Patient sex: M
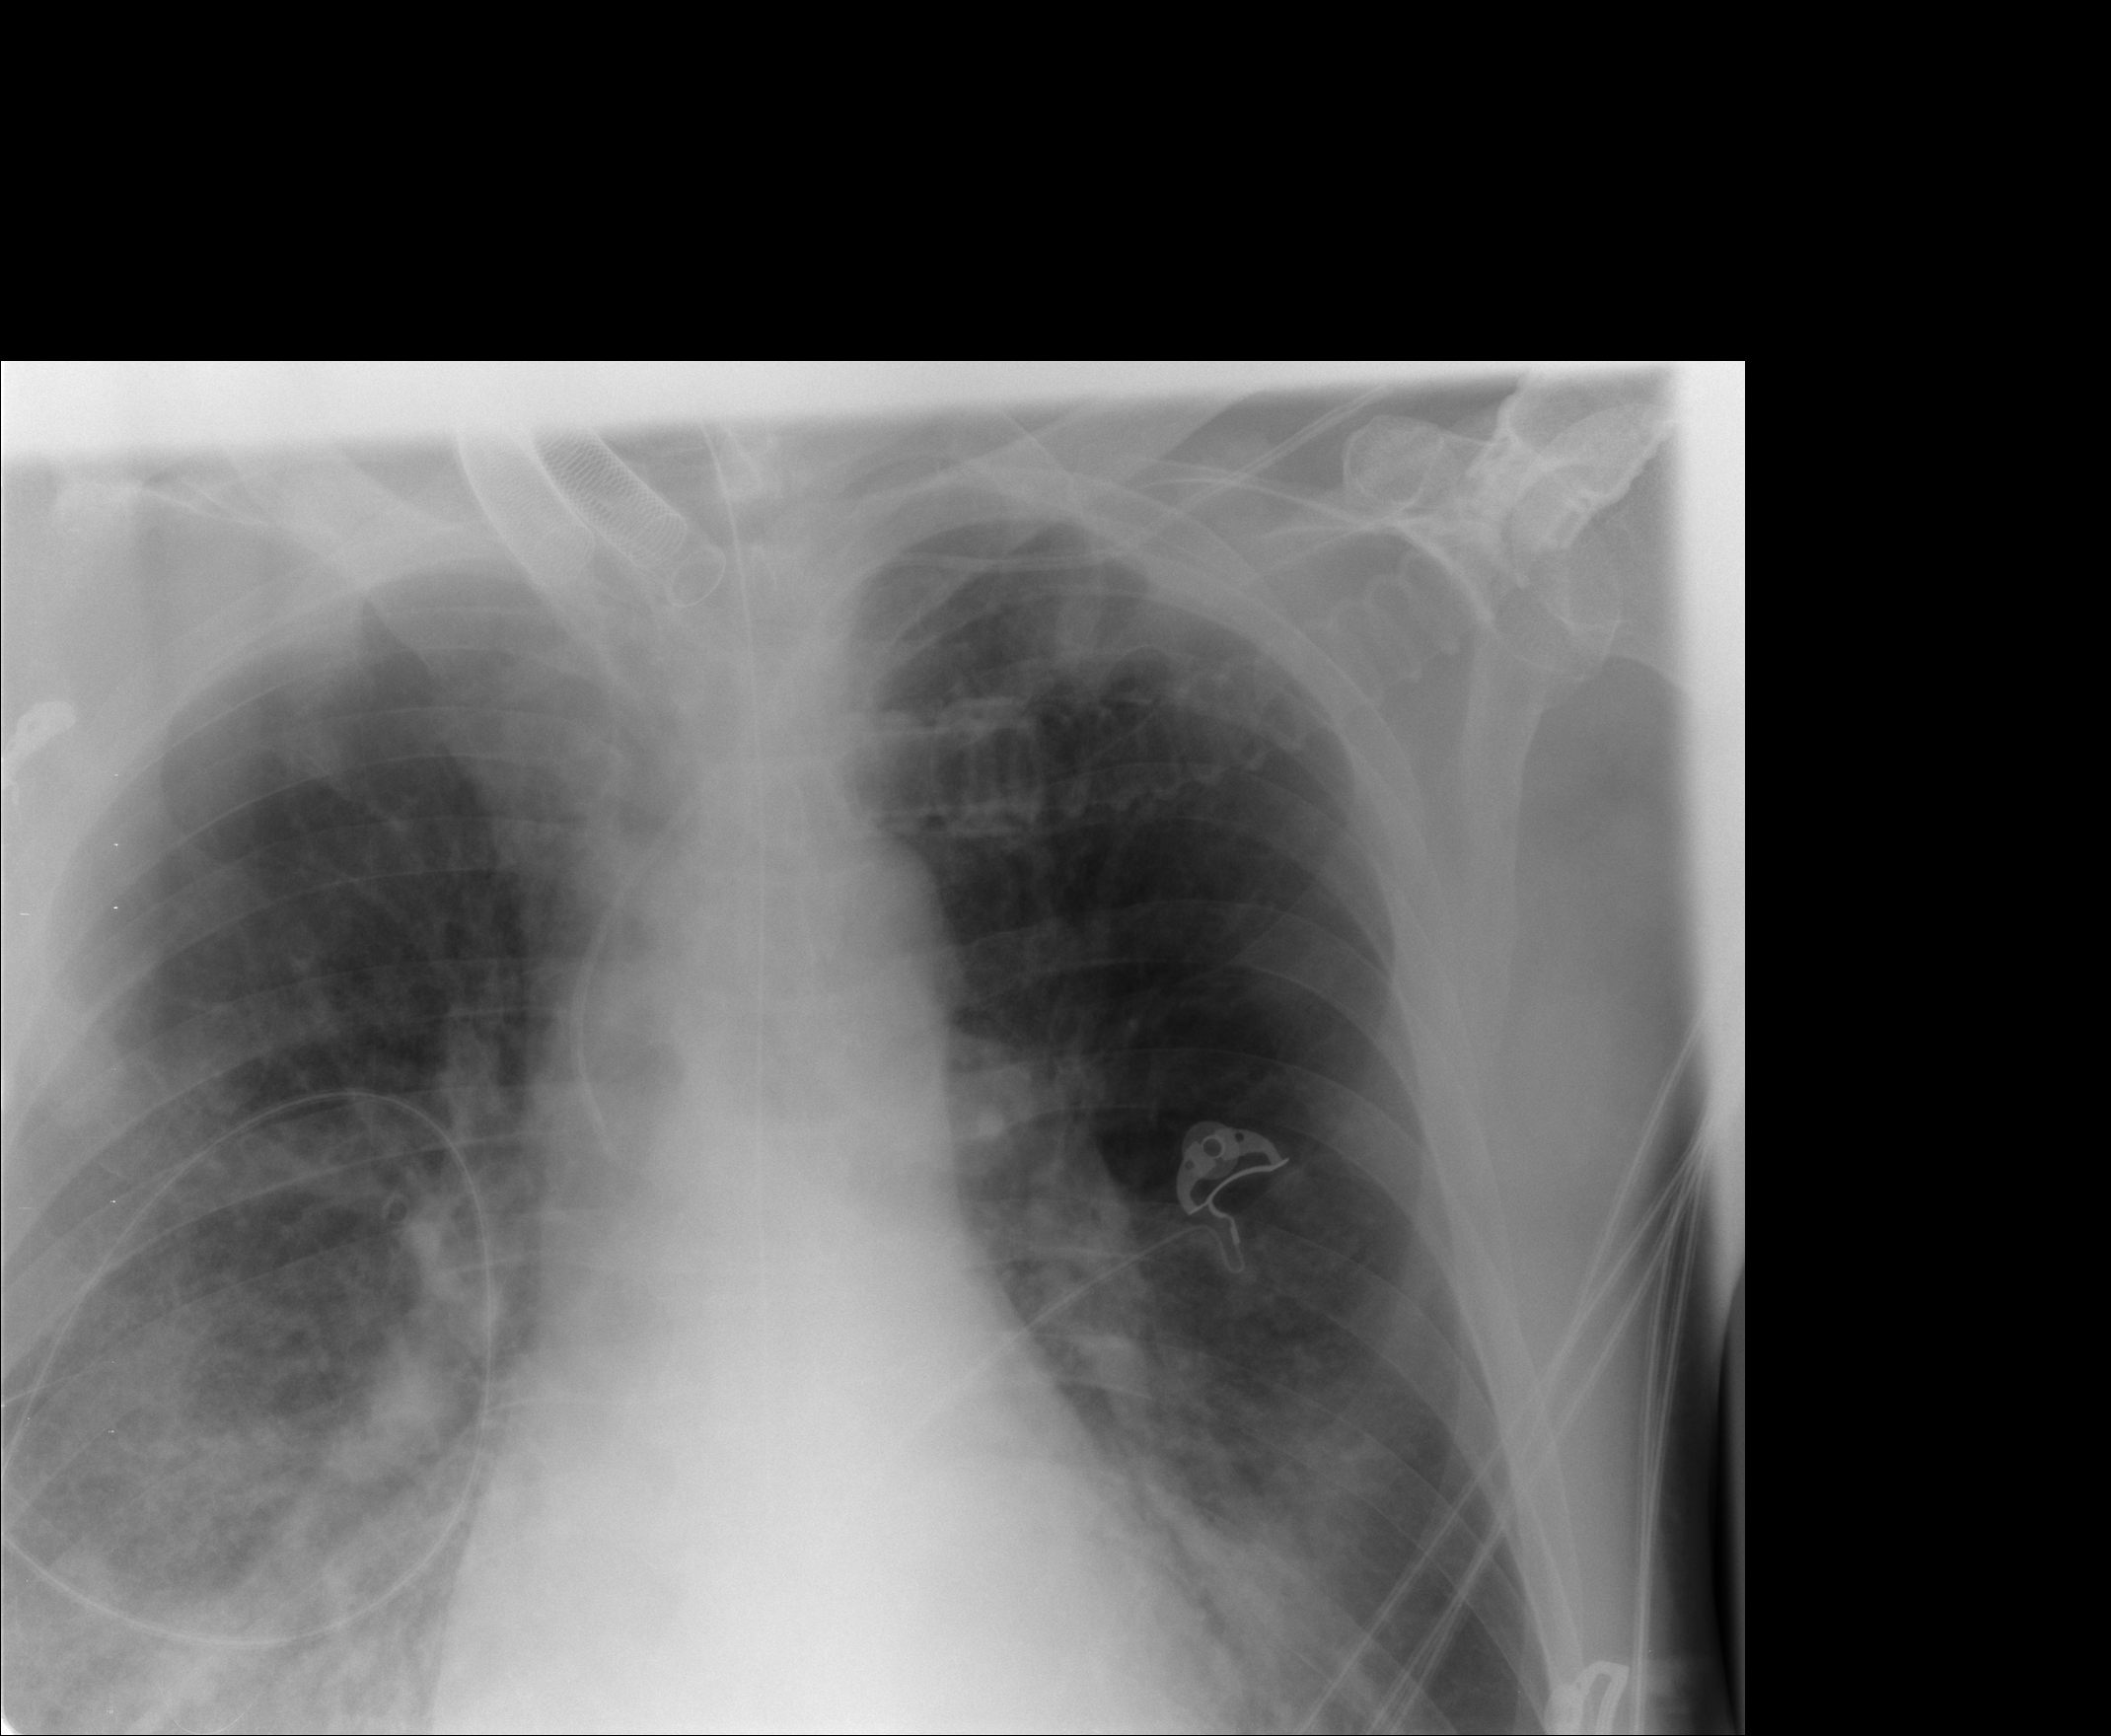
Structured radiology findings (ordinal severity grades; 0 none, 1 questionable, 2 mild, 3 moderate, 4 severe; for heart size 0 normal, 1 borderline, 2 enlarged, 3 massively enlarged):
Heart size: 0
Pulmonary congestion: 1
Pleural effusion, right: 2
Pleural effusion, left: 2
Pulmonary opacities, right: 3
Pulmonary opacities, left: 1
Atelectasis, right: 2
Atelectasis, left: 1